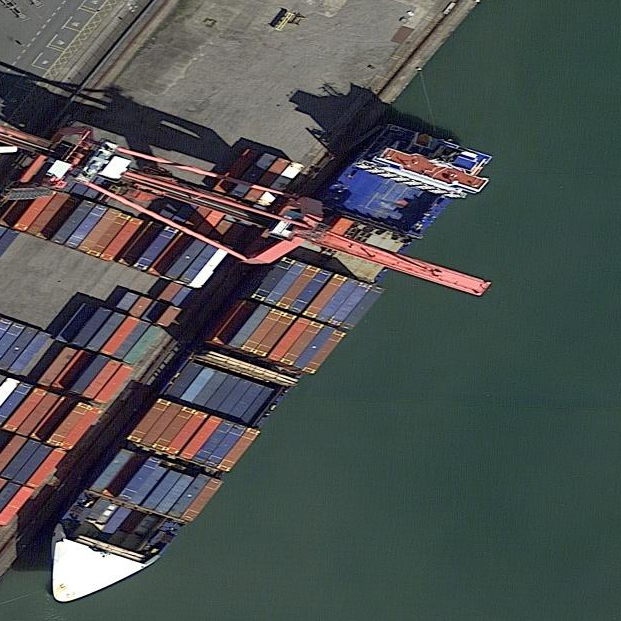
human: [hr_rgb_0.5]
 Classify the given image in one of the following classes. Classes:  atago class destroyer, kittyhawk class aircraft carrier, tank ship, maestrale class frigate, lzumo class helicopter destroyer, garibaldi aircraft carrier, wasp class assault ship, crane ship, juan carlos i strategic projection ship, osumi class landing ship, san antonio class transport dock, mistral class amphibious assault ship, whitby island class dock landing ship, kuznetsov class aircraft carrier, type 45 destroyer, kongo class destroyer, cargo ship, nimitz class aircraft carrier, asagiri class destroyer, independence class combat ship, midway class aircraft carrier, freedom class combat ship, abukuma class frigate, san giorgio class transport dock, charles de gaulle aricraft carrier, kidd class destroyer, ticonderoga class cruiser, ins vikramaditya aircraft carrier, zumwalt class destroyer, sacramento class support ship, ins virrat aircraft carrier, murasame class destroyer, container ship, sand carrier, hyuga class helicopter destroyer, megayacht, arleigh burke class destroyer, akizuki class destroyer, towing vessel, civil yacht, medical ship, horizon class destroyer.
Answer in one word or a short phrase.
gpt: Container ship